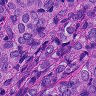
Metastatic tissue present: yes